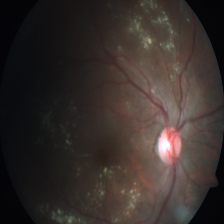
Diabetic retinopathy grade: Severe